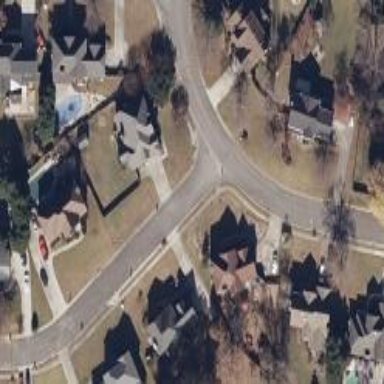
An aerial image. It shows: Residential road with asphalt surface and sidewalk on the left.